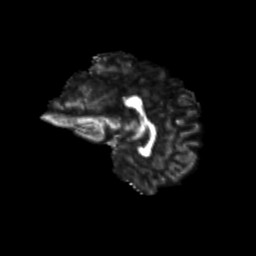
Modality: FA
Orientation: sagittal
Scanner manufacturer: siemens
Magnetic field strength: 3 T
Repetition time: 9.2 s
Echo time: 0.084 s